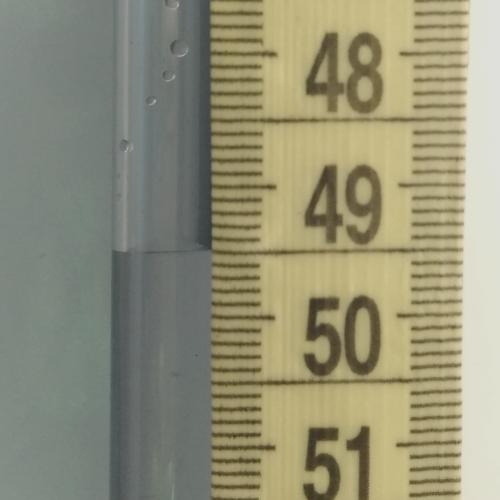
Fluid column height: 49.5 cm